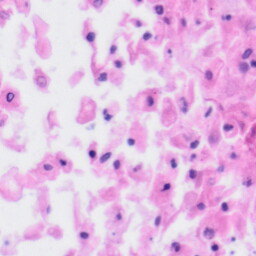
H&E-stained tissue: Tonsil